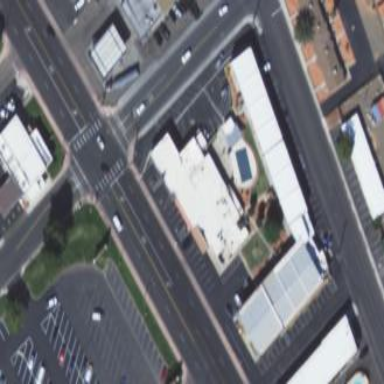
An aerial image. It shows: Motel building.